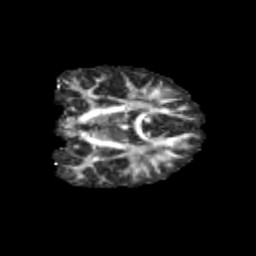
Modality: FA
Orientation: coronal
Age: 11
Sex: male
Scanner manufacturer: siemens
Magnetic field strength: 3 T
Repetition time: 3.8 s
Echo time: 0.07 s